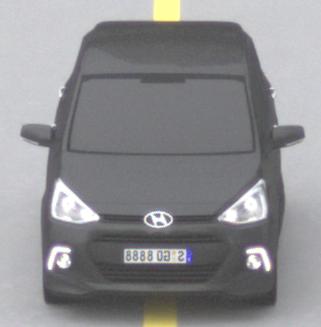
Make: Hyundai
Model: i10
Detailed model: Gen. 2
Model produced from: 2013
Model produced until: 2019
Doors: 5
Color: gray
Road condition: dry road
Daytime: morning or afternoon
Contrast: low contrast